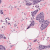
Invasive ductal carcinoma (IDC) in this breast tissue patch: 1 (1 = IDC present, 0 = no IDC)